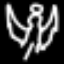
Label: angel